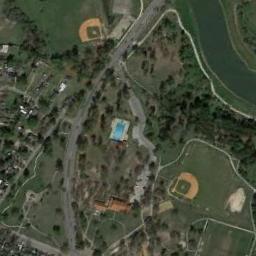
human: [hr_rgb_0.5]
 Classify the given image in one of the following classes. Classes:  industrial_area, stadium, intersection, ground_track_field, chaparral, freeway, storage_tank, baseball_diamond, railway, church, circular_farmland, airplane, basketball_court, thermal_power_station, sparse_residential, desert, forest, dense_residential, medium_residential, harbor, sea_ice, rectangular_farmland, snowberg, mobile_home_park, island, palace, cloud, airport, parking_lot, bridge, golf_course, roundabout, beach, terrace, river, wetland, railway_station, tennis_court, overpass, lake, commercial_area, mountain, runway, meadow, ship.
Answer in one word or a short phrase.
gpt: baseball_diamond